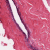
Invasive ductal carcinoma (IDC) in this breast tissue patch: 0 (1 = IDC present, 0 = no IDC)